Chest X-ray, PA view. Patient: 28 years old, sex M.
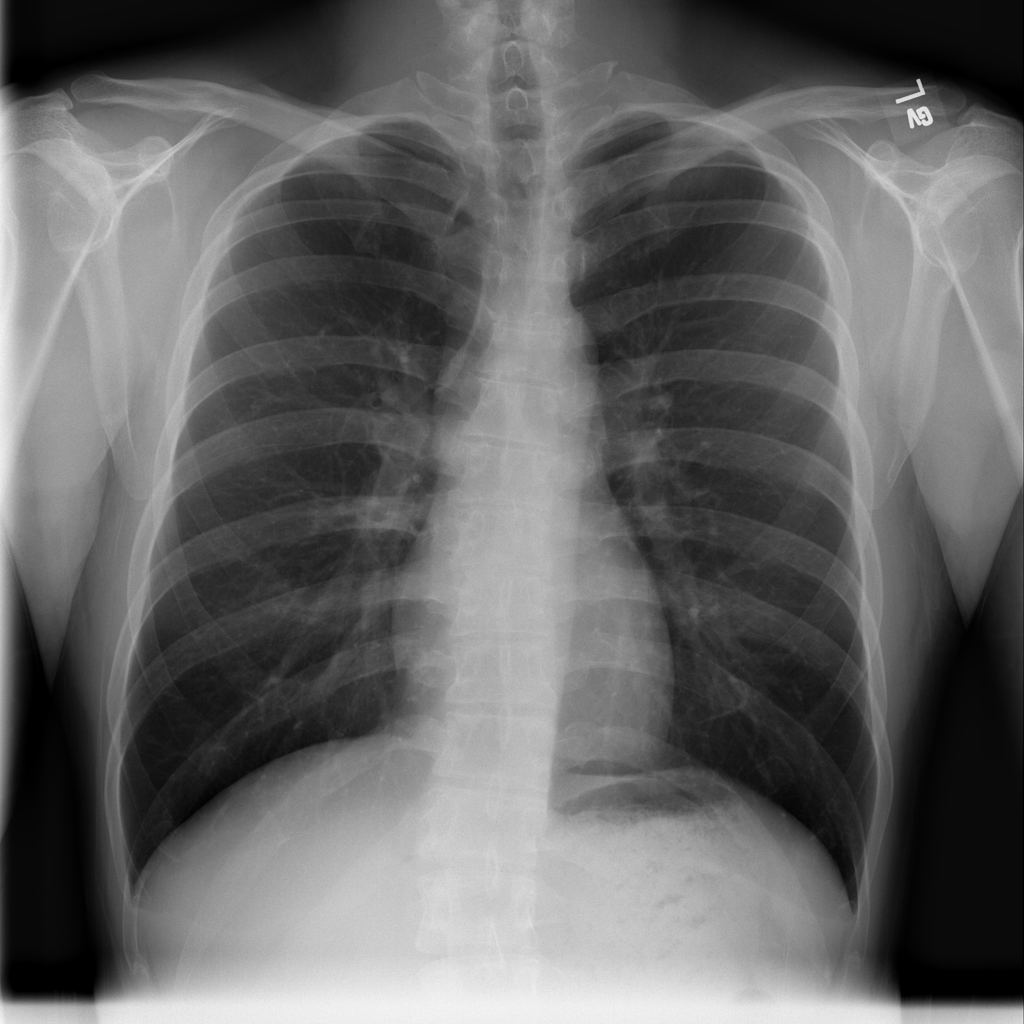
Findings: No Finding